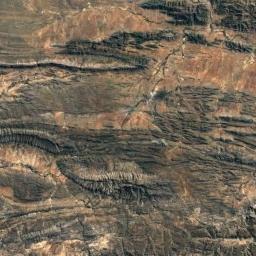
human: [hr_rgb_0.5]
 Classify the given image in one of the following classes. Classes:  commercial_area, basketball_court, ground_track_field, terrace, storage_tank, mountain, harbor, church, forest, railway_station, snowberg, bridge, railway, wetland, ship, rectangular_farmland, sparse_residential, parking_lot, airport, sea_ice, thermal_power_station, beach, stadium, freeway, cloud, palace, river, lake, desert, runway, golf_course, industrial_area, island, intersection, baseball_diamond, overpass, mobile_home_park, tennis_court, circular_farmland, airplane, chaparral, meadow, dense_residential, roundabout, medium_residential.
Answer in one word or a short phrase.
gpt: mountain